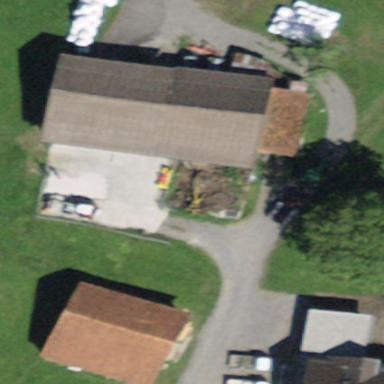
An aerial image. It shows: Farm with farmyard.